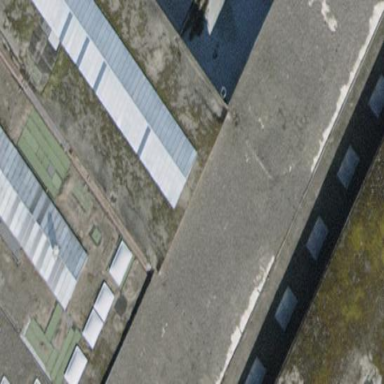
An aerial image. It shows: Industrial building.